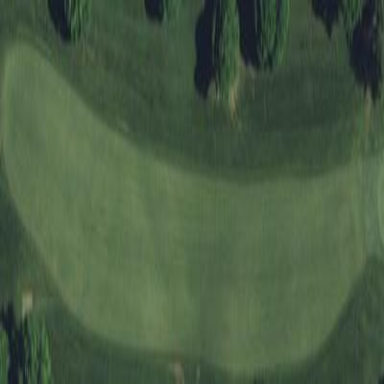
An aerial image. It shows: Golf fairway surrounded by grass.